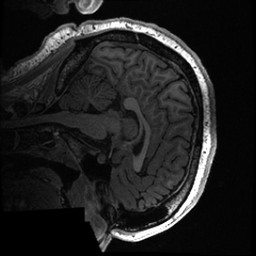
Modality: T1w
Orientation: sagittal